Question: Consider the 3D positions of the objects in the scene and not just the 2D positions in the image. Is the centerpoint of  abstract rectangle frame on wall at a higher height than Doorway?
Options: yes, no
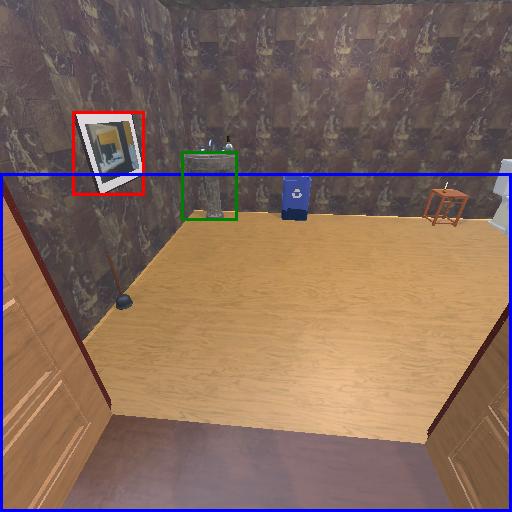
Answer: yes